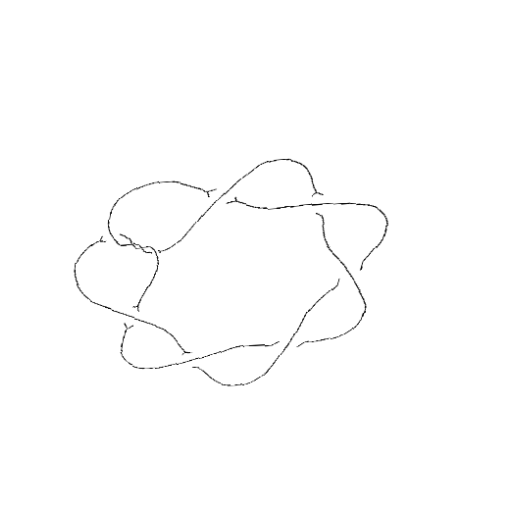
Crossing number: 10